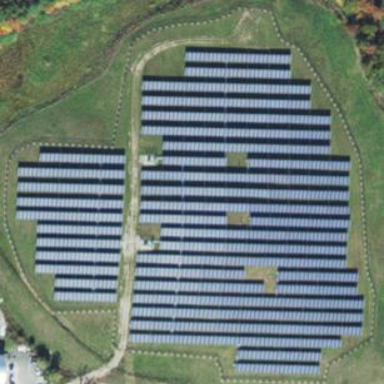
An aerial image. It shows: Solar power plant with photovoltaic solar panels surrounded by fence.